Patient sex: M
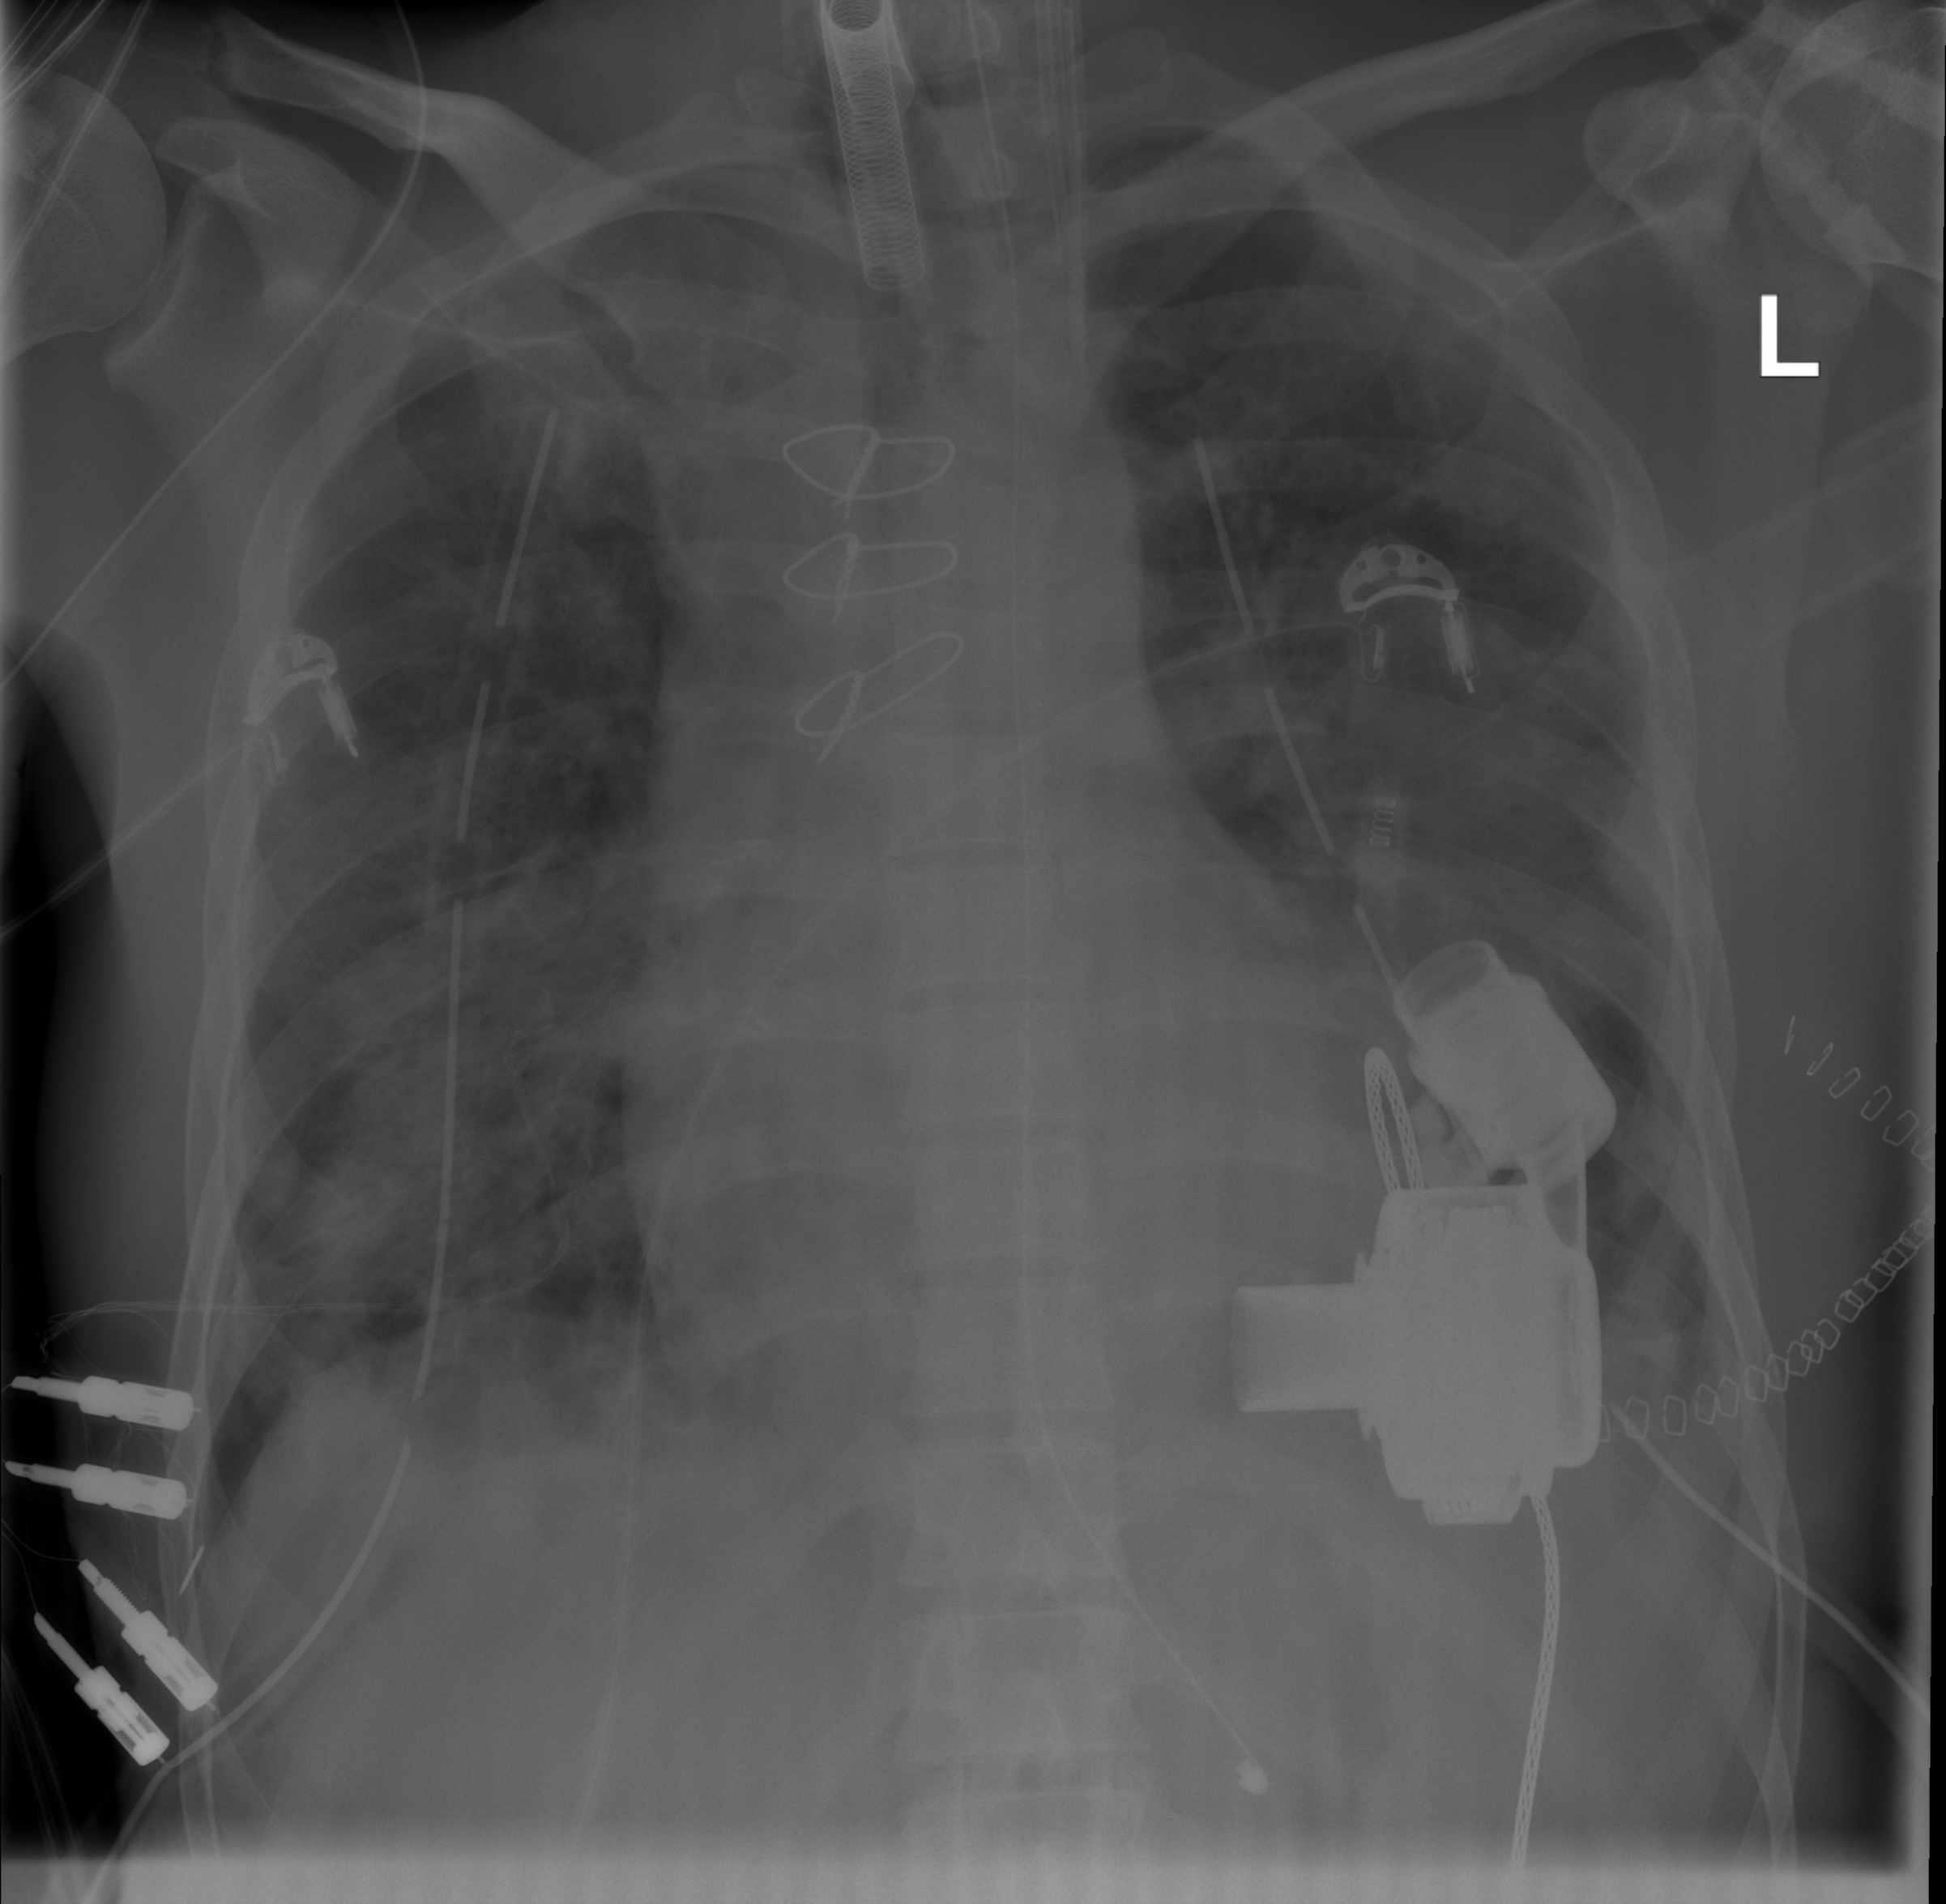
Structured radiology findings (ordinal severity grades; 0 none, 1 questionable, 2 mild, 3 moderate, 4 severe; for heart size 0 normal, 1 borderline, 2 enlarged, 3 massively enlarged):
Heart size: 1
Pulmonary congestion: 2
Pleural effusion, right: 2
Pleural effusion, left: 2
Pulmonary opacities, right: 3
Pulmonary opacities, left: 2
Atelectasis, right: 3
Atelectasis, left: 2